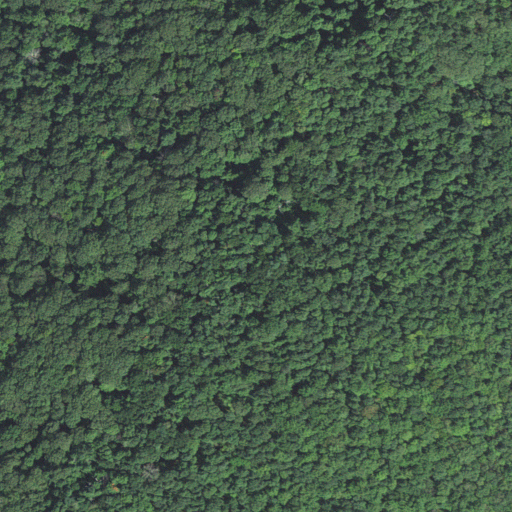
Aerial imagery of ridge(s) in West Virginia named Limekiln Ridge containing deciduous forest and mixed forest